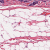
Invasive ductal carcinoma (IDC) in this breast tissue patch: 1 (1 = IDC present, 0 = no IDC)